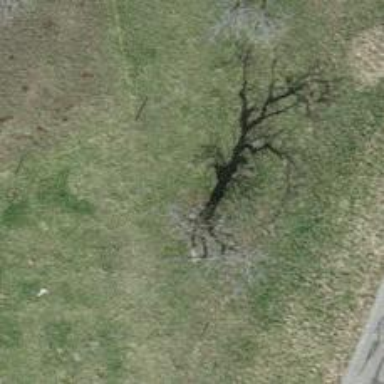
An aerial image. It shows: Urban area featuring tree as natural element.